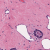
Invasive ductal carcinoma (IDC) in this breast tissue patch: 0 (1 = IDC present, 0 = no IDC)